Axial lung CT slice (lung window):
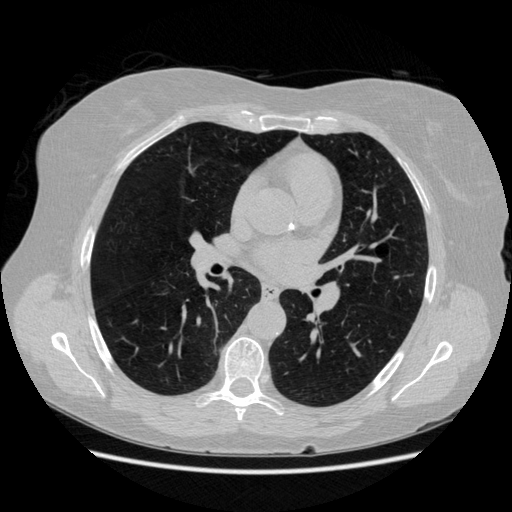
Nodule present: no